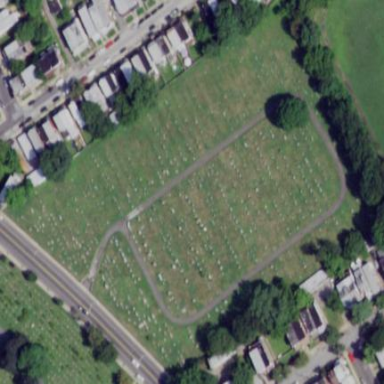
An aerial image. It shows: Cemetery.